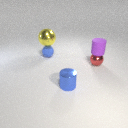
small purple rubber cylinder above small red metal sphere